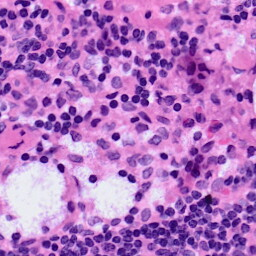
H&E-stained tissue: LymphNode